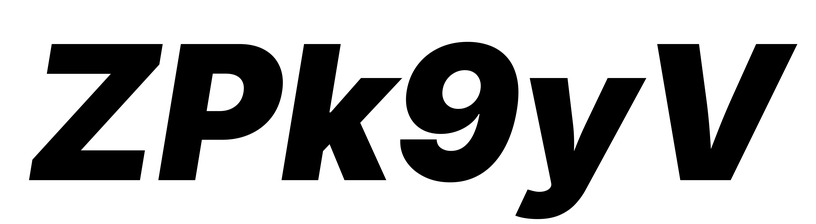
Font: Inter-Italic_Black_Italic